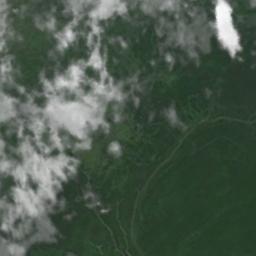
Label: cloud